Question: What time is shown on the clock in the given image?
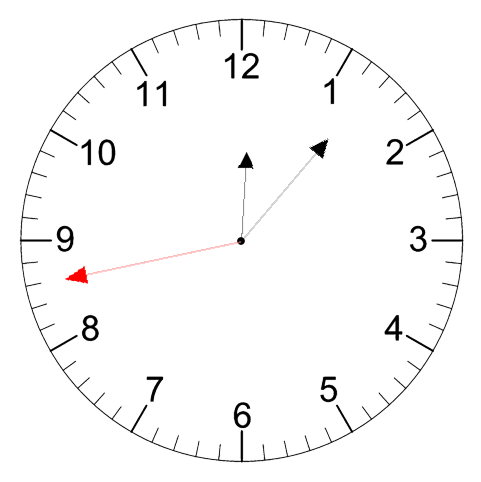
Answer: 12:06:43